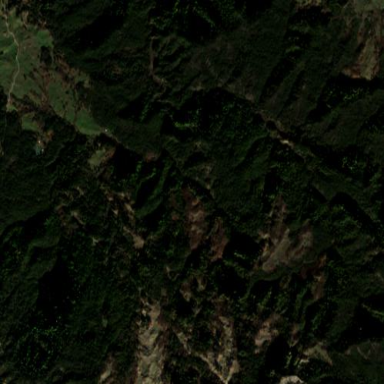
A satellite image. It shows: Forest area.